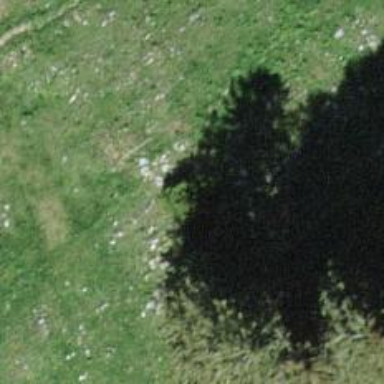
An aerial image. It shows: Forest with evergreen needle-leaved trees.